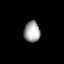
Tissue: lung
Cell type: Others
Senescence score: 0.5437
Nuclear area (px): 327
Mean DAPI intensity: 165.676